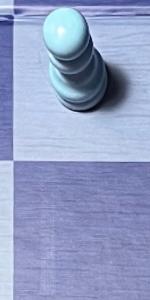
Label: Empty